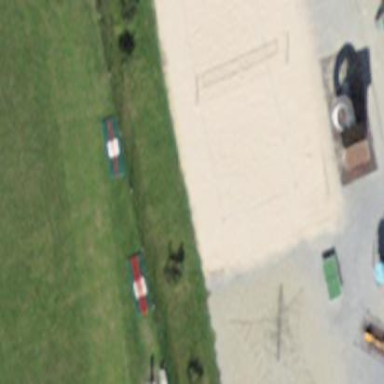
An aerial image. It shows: Sandy pitch designated for beach volleyball.